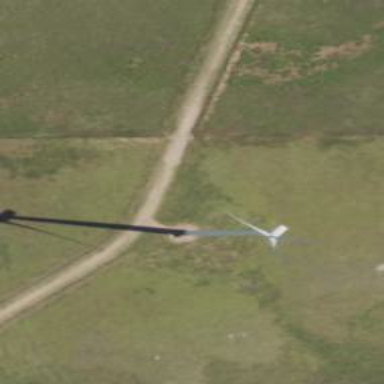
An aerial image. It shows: Wind generator powered by horizontal axis wind turbine.